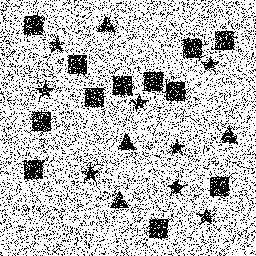
Squares: 12
Triangles: 4
Stars: 8
Total shapes: 24